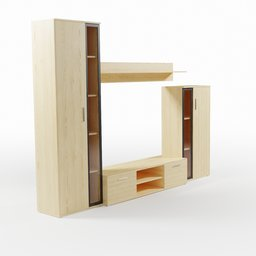
Label: furniture